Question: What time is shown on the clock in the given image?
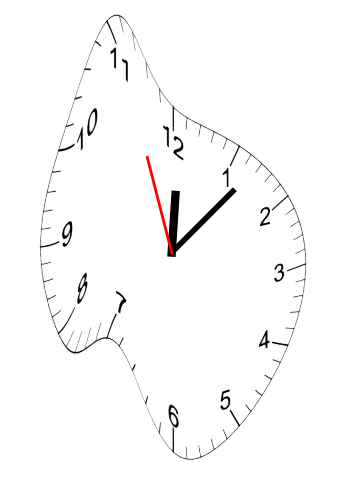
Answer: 12:06:56